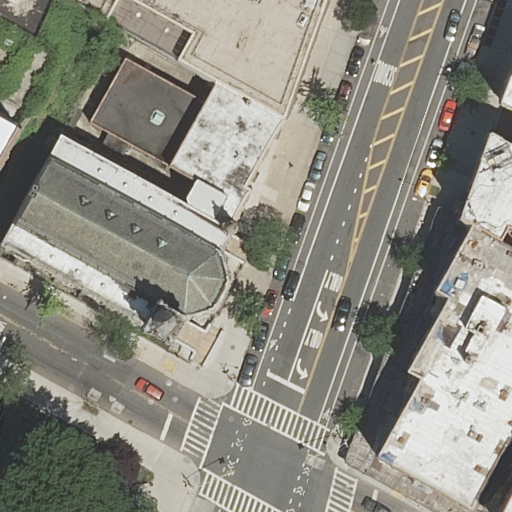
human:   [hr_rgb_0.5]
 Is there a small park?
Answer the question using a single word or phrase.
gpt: no

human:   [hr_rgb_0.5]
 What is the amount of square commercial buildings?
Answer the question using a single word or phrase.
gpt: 0

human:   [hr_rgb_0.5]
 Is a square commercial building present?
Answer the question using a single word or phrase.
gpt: no

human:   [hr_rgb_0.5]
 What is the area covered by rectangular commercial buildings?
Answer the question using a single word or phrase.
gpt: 0m2

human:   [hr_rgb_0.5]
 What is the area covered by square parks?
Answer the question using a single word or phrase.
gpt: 0m2

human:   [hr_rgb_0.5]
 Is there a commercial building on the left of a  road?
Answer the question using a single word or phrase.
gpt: no

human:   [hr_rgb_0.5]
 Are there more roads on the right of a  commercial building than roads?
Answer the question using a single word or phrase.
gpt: no

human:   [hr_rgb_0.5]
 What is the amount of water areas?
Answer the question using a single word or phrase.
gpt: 0

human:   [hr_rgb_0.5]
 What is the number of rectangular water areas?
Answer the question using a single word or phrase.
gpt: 0

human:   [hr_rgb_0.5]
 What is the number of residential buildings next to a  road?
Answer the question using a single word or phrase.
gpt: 8

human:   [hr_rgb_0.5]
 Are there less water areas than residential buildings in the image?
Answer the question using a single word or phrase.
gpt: yes

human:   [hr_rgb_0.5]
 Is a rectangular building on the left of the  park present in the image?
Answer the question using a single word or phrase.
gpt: no

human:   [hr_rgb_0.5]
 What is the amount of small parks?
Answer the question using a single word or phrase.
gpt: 0

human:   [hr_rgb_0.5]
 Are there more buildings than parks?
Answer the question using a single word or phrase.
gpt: yes

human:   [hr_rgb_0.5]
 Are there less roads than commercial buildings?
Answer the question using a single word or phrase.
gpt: no

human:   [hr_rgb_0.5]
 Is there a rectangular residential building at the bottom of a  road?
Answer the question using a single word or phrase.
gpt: yes

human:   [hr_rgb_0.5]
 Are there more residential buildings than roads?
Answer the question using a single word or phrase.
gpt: yes

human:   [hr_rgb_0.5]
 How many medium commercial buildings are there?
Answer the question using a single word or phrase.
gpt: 0

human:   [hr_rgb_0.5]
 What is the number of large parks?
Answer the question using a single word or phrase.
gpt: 1

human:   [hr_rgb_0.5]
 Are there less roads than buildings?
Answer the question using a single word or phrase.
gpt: yes

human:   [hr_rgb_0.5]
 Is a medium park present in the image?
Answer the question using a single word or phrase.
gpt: no

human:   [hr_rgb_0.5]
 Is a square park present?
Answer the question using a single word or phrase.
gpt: no

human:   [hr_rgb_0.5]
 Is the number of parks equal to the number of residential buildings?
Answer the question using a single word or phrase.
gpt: no

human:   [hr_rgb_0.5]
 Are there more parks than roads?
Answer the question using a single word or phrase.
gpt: no

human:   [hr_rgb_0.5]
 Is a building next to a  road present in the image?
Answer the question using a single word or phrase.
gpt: yes

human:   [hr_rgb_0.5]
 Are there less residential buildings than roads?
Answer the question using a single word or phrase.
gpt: no

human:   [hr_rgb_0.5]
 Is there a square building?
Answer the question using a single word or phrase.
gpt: no

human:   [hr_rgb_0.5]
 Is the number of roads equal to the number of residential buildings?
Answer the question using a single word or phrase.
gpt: no

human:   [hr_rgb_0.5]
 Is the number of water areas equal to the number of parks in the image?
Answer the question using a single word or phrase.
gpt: no

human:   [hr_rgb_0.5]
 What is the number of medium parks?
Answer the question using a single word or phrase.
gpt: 0

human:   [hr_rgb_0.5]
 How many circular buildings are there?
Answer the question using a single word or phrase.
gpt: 0

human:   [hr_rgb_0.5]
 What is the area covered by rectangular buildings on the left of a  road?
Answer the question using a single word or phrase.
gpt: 114m2

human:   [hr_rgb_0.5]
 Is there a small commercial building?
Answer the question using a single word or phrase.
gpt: no

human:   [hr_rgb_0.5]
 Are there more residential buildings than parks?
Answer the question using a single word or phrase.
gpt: yes

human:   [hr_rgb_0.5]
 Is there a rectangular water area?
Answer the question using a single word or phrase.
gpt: no

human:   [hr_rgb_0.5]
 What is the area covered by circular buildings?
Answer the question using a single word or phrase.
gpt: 0m2